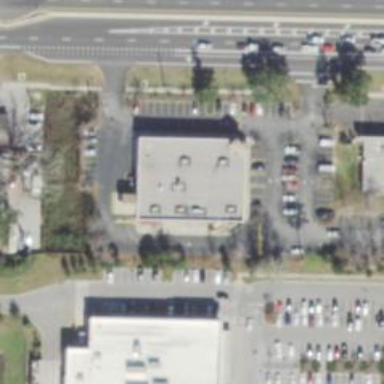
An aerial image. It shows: Parking space.